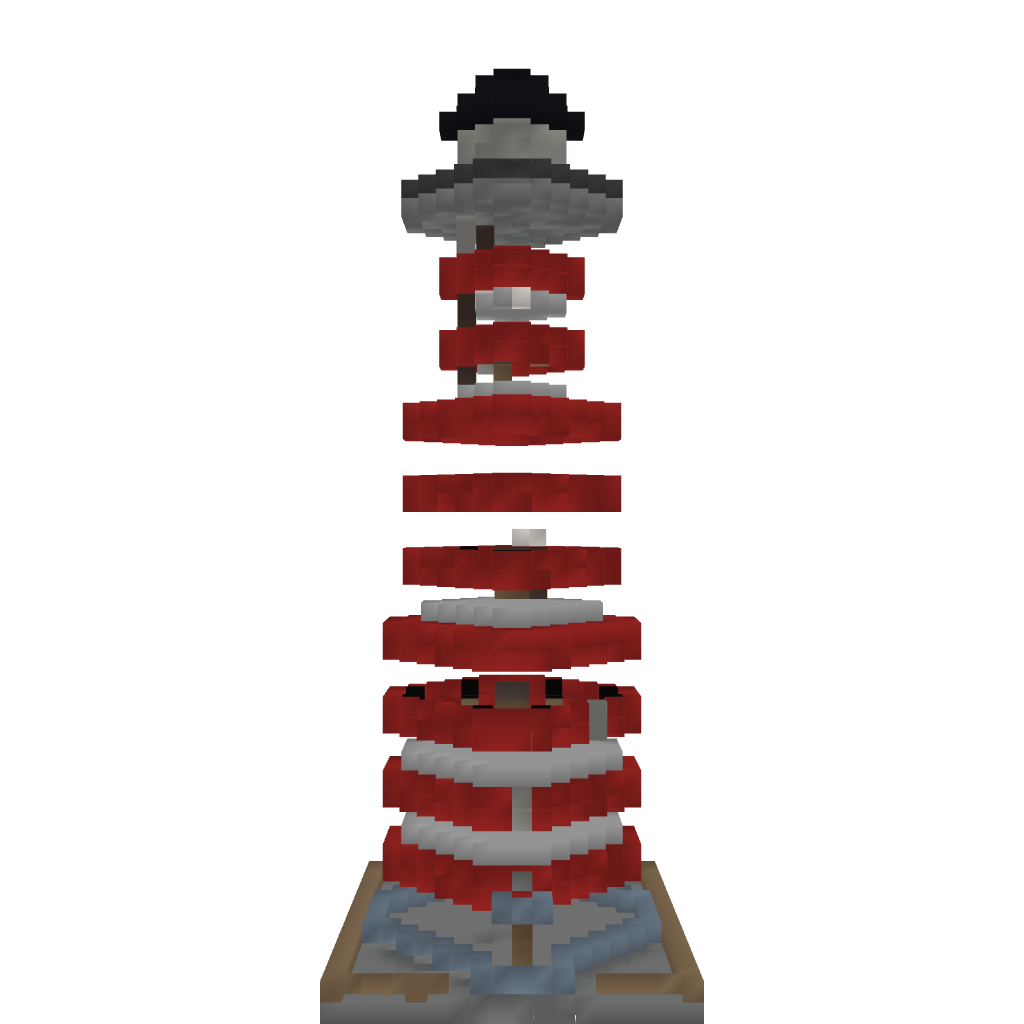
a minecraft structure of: Light House